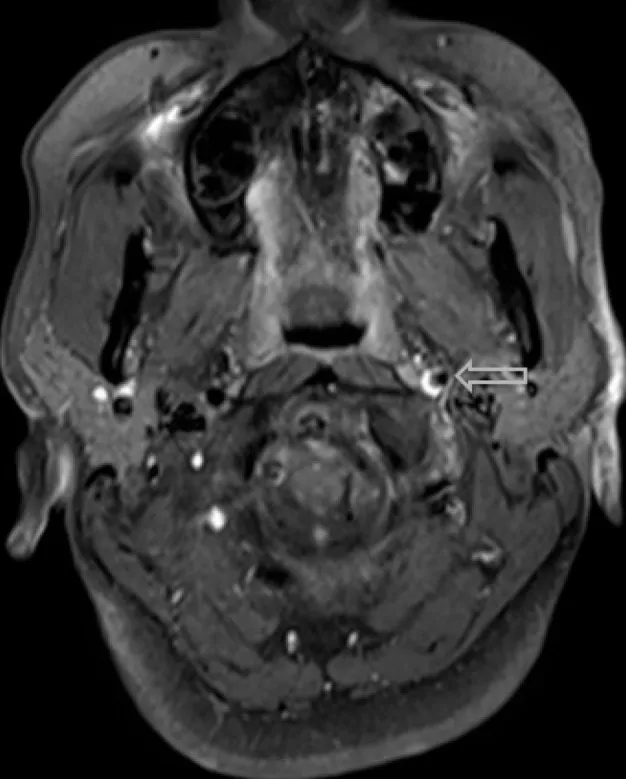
A hyper-intense, crescent-shaped signal noting the presence of an acute thrombus within the cranial arteries on MRI angiography.
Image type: radiology (mri)